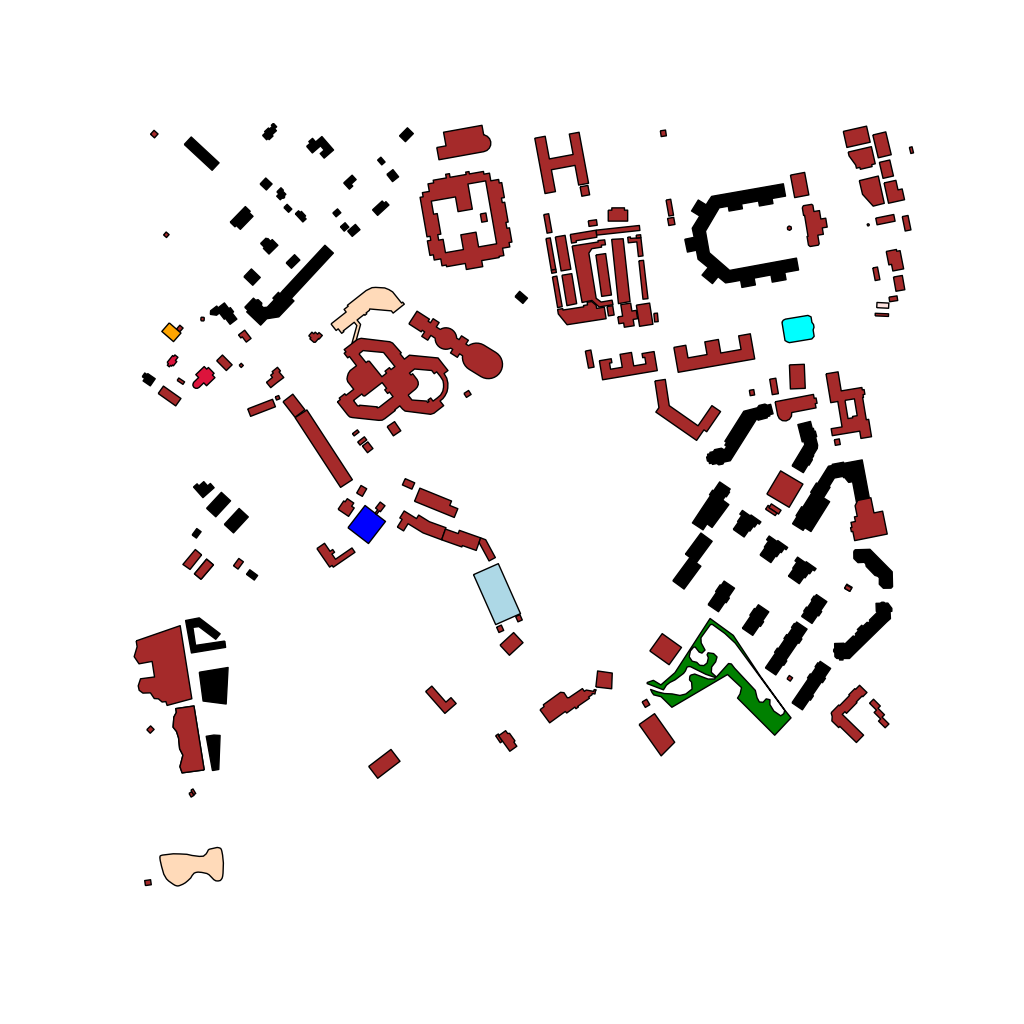
Tags: overhead vector_map, business, recreation, residential, special, modern, high_rise, individual_rise, low_rise, medium_rise, density_1, Building, Church, Facility, Gas, Hospital, Mall, Park, Rink, School, Sportpl, 1.0 km²